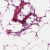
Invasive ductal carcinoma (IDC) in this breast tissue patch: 0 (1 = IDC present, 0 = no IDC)